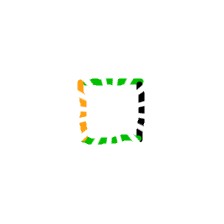
Shape: square